八年级 · 解析几何
为增强学生体质, 感受中国的传统文化, 学校将国家级非物质文化遗产 “抖空竹”引入阳光特色大课间. 如图是某同学 “抖空竹” 时的一个瞬间, 王聪把它抽象成如图的数学问题:已知 $A B / / C D, \angle E A B=80^{\circ}, \angle E C D=110^{\circ}$, 则 $\angle E$ 的度数为 $(\quad)$

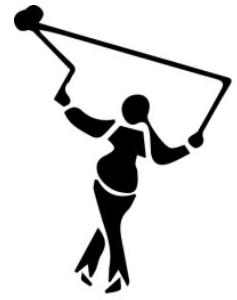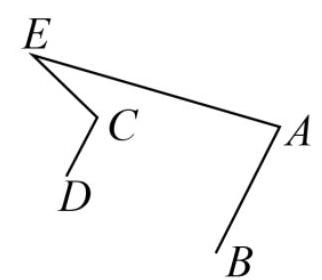
$20^{\circ}$

答案: C